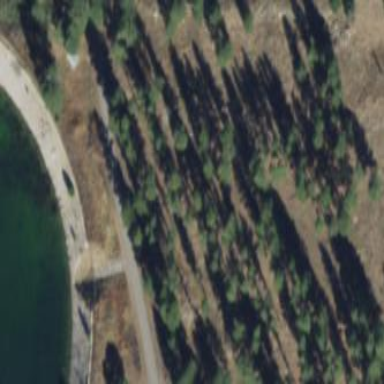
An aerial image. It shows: Evergreen woodland with needle-leaved trees.